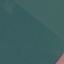
Label: AnnualCrop